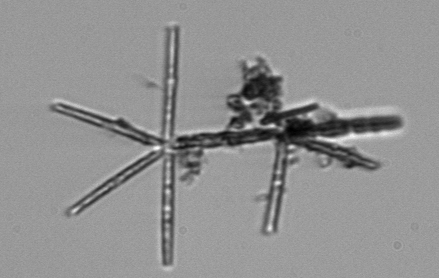
Label: Thalassionema